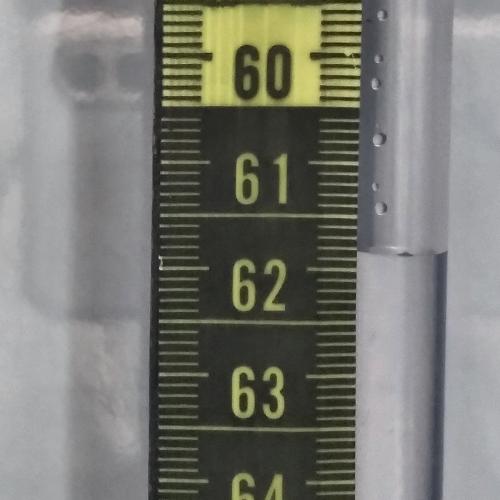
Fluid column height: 61.8 cm